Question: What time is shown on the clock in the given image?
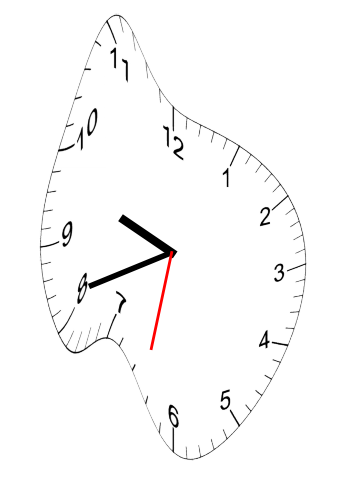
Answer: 09:41:32